Question: I have a large form (20 fields) that is taking forever to block render in Django + bootstrap-toolkit, as it can be seen in the following graphs:

Also see <URL>
What I've tried...
- -
I'm out of ideas and need some outside perspective on how to work around this.
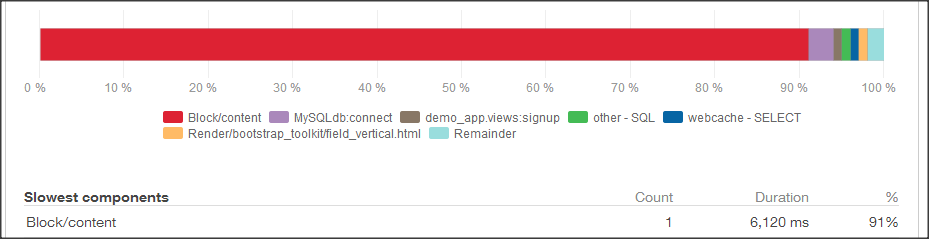
Answer: I got it loading much faster by doing the following.
I pre-rendered out the form with the zillion block requests.
Opened browser requested the form.
Copied the form HTML code.
Created new html file with the pre-render HTML form.
Changed the 'VIEW''s GET request to use the new pre-rendered form HTML.
Added CRSF token just inside the form.
Response time was reduced from 5 seconds to .50 ms.
It's important to note you won't be able to use the cache decorated on that view.
You can use the <% cache %> template tags on the new HTML file with the form.
Hope this helps!